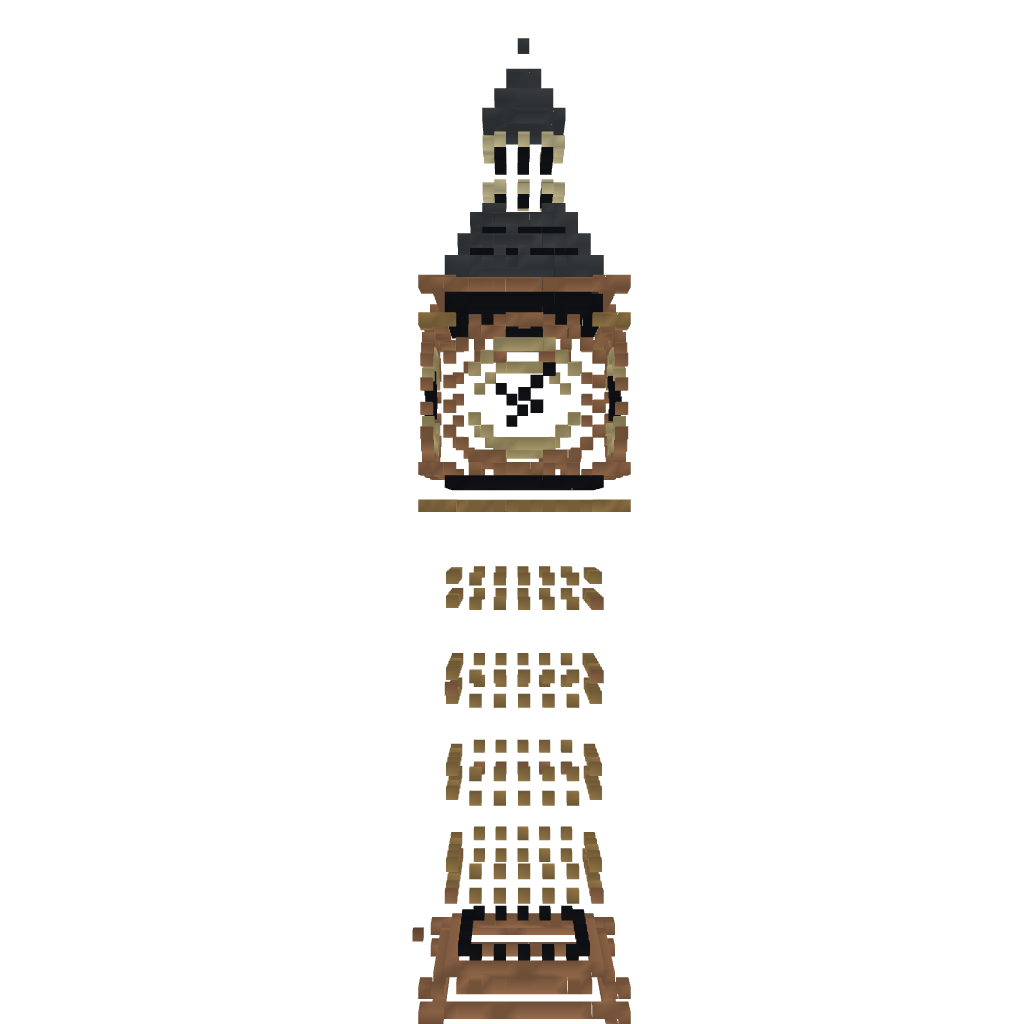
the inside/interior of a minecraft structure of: Big Ben tower